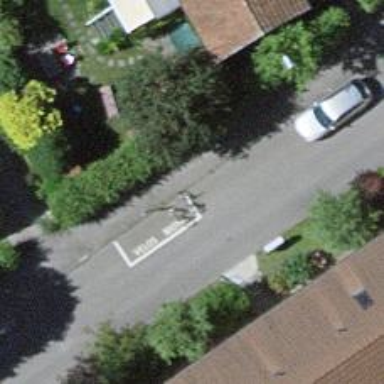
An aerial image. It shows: Motorcycle parking area.